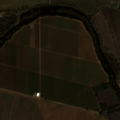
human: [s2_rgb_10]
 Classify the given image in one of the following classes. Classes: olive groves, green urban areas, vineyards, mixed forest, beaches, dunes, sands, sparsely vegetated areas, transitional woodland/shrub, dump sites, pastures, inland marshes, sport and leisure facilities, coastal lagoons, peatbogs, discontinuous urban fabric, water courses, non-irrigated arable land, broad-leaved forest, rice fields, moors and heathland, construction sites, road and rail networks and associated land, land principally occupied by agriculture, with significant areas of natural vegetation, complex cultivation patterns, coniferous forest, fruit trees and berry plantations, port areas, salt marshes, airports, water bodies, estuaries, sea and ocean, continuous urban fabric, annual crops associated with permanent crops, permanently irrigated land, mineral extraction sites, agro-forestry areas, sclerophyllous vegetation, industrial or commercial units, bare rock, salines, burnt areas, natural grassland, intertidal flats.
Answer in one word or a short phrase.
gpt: permanently irrigated land, fruit trees and berry plantations, broad-leaved forest